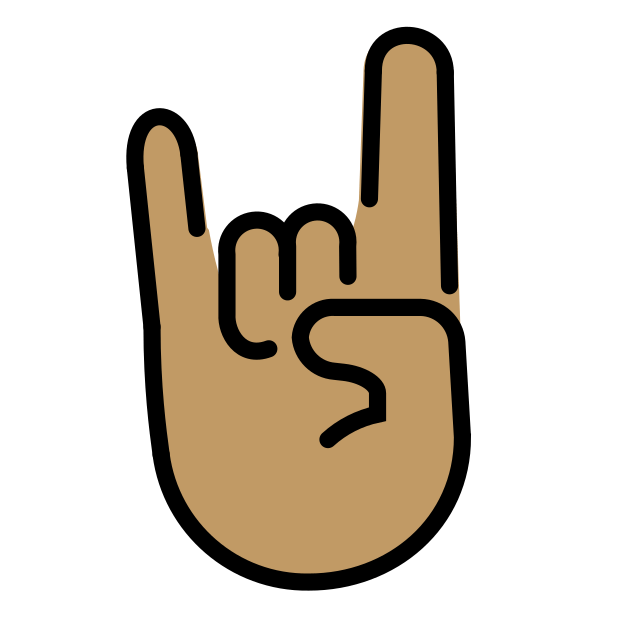
sign of the horns: medium skin tone